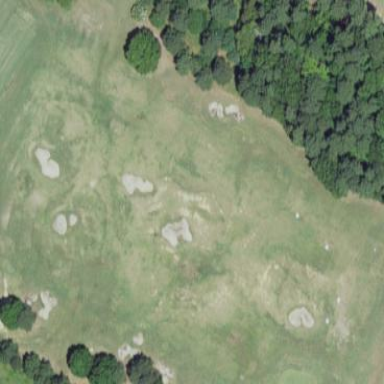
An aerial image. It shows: Grassy area used as driving range for golf.